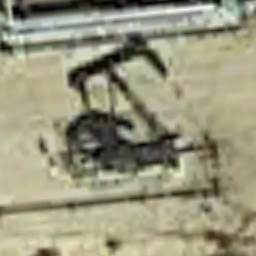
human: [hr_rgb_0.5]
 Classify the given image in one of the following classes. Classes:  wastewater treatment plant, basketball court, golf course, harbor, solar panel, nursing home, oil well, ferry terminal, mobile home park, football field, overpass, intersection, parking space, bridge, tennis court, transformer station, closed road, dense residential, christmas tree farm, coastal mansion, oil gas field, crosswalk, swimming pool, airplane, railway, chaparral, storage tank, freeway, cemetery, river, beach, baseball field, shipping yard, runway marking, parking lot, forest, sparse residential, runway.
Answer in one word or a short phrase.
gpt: oil well